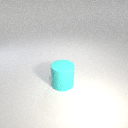
large cyan rubber cylinder